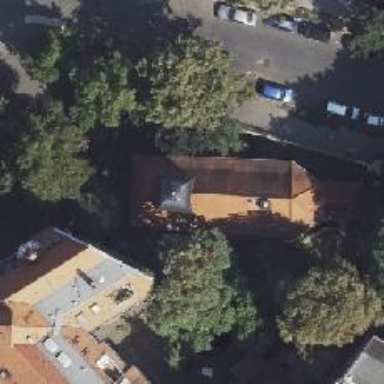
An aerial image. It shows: Building with ridged roof.